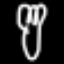
Label: fork